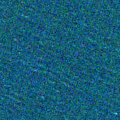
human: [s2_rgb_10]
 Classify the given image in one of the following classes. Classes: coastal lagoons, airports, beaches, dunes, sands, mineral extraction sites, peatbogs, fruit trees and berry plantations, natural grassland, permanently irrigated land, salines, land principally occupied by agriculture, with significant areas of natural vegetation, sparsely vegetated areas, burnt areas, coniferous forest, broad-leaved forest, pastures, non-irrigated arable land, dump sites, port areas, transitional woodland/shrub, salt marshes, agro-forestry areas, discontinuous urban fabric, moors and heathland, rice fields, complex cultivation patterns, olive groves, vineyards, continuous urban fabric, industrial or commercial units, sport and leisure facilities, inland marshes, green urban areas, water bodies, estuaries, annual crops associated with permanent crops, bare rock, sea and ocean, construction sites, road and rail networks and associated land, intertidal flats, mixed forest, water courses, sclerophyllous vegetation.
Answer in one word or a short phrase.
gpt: sea and ocean